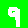
Digit: 9